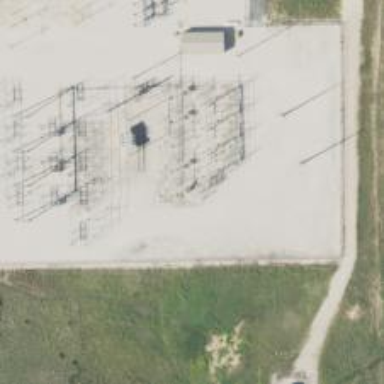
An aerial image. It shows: Switch used for power control.